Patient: sex M, age 61
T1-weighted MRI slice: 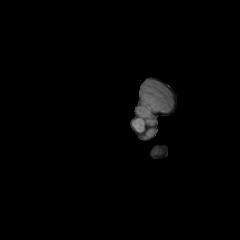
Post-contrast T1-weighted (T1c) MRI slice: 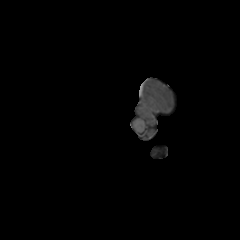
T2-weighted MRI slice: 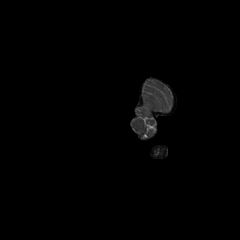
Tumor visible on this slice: no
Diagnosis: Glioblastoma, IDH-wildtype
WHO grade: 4